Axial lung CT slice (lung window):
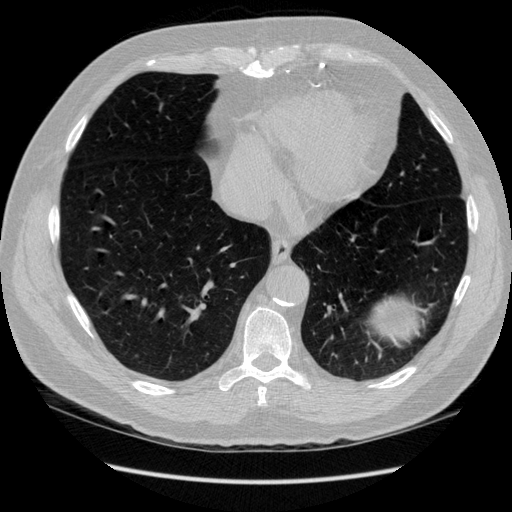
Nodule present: no